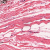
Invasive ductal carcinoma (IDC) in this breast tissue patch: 0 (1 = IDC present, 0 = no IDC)